Question: I'm working on a RESTful API project, and I have problem that my code can query with gorm, my query like this 'countSequenceId := db.Debug().Raw("SELECT COUNT (*) FROM SMSBlast2").Scan(&smsblast1)'. I have the result '[1 rows affected or returned]', that mean success to count my all row in database , but I want to display the result like 'result count = 10', but how?

'''
package main
import (
"encoding/json"
"fmt"
"github.com/gorilla/mux"
"github.com/jinzhu/gorm"
_ "github.com/jinzhu/gorm/dialects/mssql"
"log"
"net/http"
"strconv"
"time"
)
type SMSBlast struct {
SequenceID int 'gorm:"primary_key";column:"SequenceID"'
MobilePhone string 'gorm:"column:MobilePhone"'
Output string 'gorm:"column:Output"'
WillBeSentDate *time.Time 'gorm:"column:WillBeSentDate"'
SentDate *time.Time 'gorm:"column:SentDate"'
Status *string 'gorm:"column:Status"'
DtmUpd time.Time 'gorm:"column:DtmUpd"'
}
func (SMSBlast) TableName() string {
return "SMSBlast2"
}
func allSMSBlasts(w http.ResponseWriter, r *http.Request){
db, err := gorm.Open("mssql", "sqlserver://sa:@localhost:1433?database=CONFINS")
if err != nil{
panic("failed to connect database")
}
defer db.Close()
var smsblasts []SMSBlast
db.Debug().Find(&smsblasts)
fmt.Println("{}",smsblasts)
json.NewEncoder(w).Encode(smsblasts)
}
func insertSMSBlast(w http.ResponseWriter, r *http.Request){
fmt.Println("New Insert Created")
db, err := gorm.Open("mssql", "sqlserver://sa:@localhost:1433?database=CONFINS")
if err != nil{
panic("failed to connect database")
}
defer db.Close()
vars := mux.Vars(r)
mobilephone := vars["mobilephone"]
output := vars["output"]
var(
smsblast1 SMSBlast
)
countSequenceId := db.Debug().Raw("SELECT COUNT (*) FROM SMSBlast2").Scan(&smsblast1)
fmt.Println(countSequenceId)
msg, err := json.Marshal(countSequenceId)
if err != nil{
fmt.Println(err.Error())
}
sequenceid1,_ := strconv.Atoi(string(msg))
fmt.Println("SequenceID : " , sequenceid1)
smsblasts := SMSBlast{SequenceID: sequenceid1,MobilePhone: mobilephone,Output:output, DtmUpd: time.Now()}
prindata := db.Create(&smsblasts)
fmt.Println(prindata)
func handleRequests(){
myRouter := mux.NewRouter().StrictSlash(true)
myRouter.HandleFunc("/smsblaststest",allSMSBlasts).Methods("POST")
myRouter.HandleFunc("/smsblaststestInsert/{mobilephone}/{output}", insertSMSBlast).Methods("POST")
log.Fatal(http.ListenAndServe(":8080",myRouter))
}
func main(){
fmt.Println("SMSBLASTS ORM")
handleRequests()
}
'''
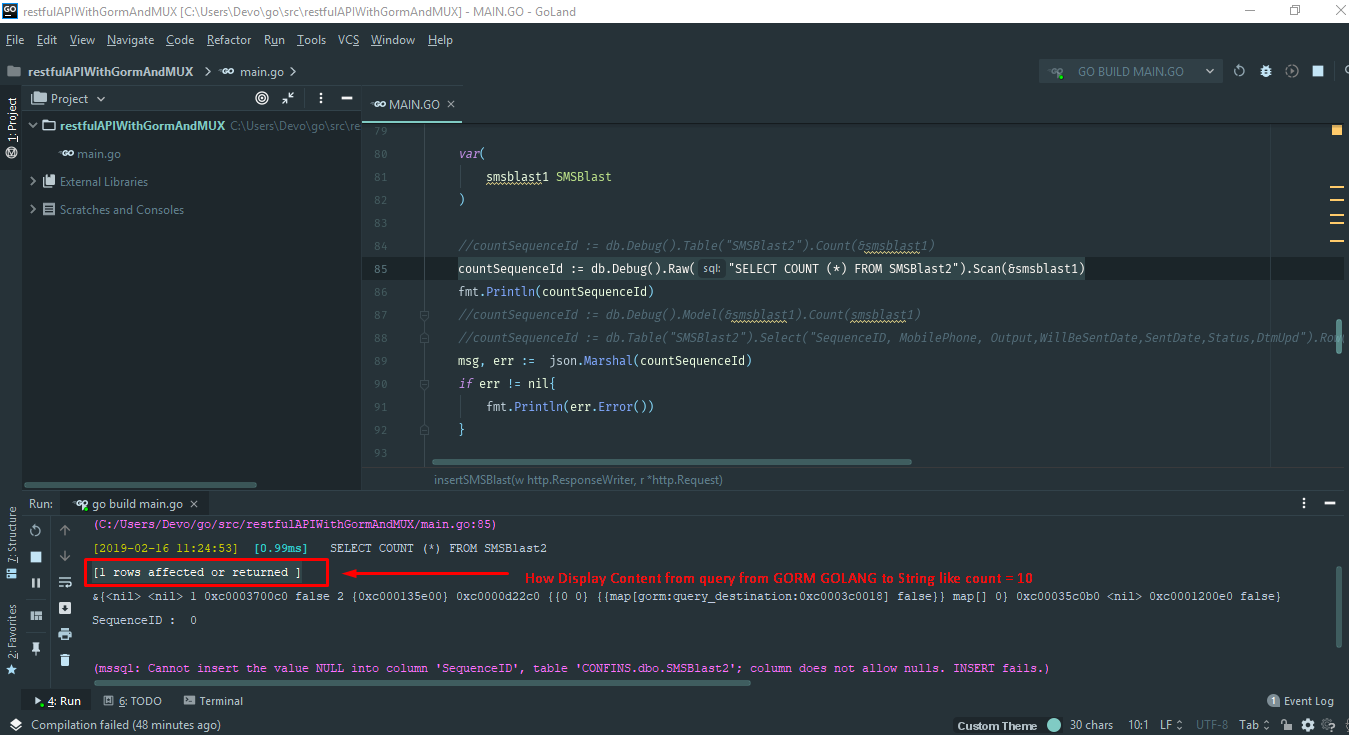
Answer: I'm not sure why you're using the Raw method for this, but I'd like to point out there's a Count method to achieve what you want: <URL>
'''
db.Where("name = ?", "jinzhu").Or("name = ?", "jinzhu 2").Find(&users).Count(&count)
//// SELECT * from USERS WHERE name = 'jinzhu' OR name = 'jinzhu 2'; (users)
//// SELECT count(*) FROM users WHERE name = 'jinzhu' OR name = 'jinzhu 2'; (count)
db.Model(&User{}).Where("name = ?", "jinzhu").Count(&count)
//// SELECT count(*) FROM users WHERE name = 'jinzhu'; (count)
'''
I put together a very simple example from the docs:
'''
package main
import (
"fmt"
"github.com/jinzhu/gorm"
_ "github.com/jinzhu/gorm/dialects/sqlite"
)
type Porg struct {
gorm.Model
Name string
}
func main() {
db, err := gorm.Open("sqlite3", "test.db")
if err != nil {
panic("failed to connect database")
}
defer db.Close()
// Migrate the schema
db.AutoMigrate(&Porg{})
// Create
for i := 1; i <= 100; i++ {
db.Create(&Porg{Name: "John"})
}
// Read
var porgs []Porg
var count int
db.Model(&porgs).Count(&count)
fmt.Println(count)
}
'''
Output: 100
Using the 'Model' method you can Specify a model to query, this won't query the DB directly. Using 'db.Find(&porgs).Count(&count)' will actually send 2 SQL queries to the db.